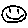
Label: smiley face